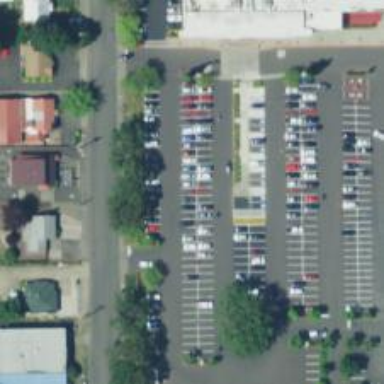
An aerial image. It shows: Trolley bay.